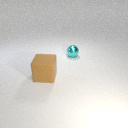
large brown rubber cube in front of small cyan metal sphere